Question:
I'm working with the jquery datatables plugin and codeigniter , while trying to follow (roughly ) <URL>. I am getting the following error:
'''
DataTables warning: table id=big_table - Requested unknown parameter '0' for row 0. For more information about this error, please see http://datatables.net/tn/4
'''
In firebug there are no errors and the following JSON is returned:
'''
{"draw":0,"recordsTotal":3,"recordsFiltered":3,"data":[{"id":"2","message_id":"<047d7bf1665e40753c04fd394d72@google.com>","subject":"Delivery Status Notification (Failure)","date":"2014-07-02 19:34:17"},{"id":"3","message_id":"<ad86a2fb8673b8a6.<PHONE>.4<PHONE>.en-US.b5df177c74ea@google.com>","subject":"Flying the red, white and blue on YouTube","date":"2014-07-03 19:01:21"},{"id":"4","message_id":"<047d7bf1665e04fd640c89@google.com>","subject":"Delivery Status Notification (Failure)","date":"2014-07-04 22:34:16"
'''
i notice that the draw is 0 even though the number of records (3) is correct. The table itself its empty.
How can I fix this?
My controller:
function index()
{
'''
//set table id in table open tag
$tmpl = array('table_open' => '<table id="big_table" border="1" cellpadding="2" cellspacing="1" class="mytable">');
$this->table->set_template($tmpl);
$this->table->set_heading("id,message_id,subject,date");
$this->load->view('serversidetestview');
}
//function to handle callbacks
function datatable()
{
$this->datatables->select("id,message_id,subject,date")->from('imap');
echo $this->datatables->generate();
}
'''
My view:
'''
<html>
<head>
<base href="<?=base_url();?>">
<!-- DataTables CSS -->
<link rel="stylesheet" type="text/css" href="http://cdn.datatables.net/1.10.1/css/jquery.dataTables.css">
<!-- jQuery -->
<script type="text/javascript" charset="utf8" src="http://ajax.aspnetcdn.com/ajax/jQuery/jquery-1.8.2.min.js"></script>
<!-- DataTables -->
<script type="text/javascript" charset="utf8" src="http://cdn.datatables.net/1.10.1/js/jquery.dataTables.min.js"></script>
</head>
<body>
<h1>Subscriber management</h1>
<?php echo $this->table->generate(); ?>
</div>
<script type="text/javascript">
$(document).ready(function () {
var oTable = $('#big_table').dataTable({
"bProcessing": true,
"bServerSide": true,
"sAjaxSource": 'datatable_controller/datatable',
"bJQueryUI": true,
"sPaginationType": "full_numbers",
"iDisplayStart ": 20,
"fnInitComplete": function () {
oTable.fnAdjustColumnSizing();
},
'fnServerData': function (sSource, aoData, fnCallback) {
$.ajax
({
'dataType': 'json',
'type': 'POST',
'url': sSource,
'data': aoData,
'success': fnCallback
});
}
});
});
</script>
</body>
</html>
'''
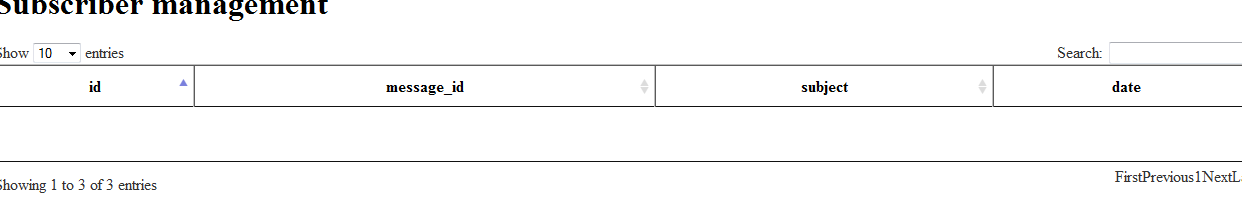
Answer: Copy the Datatables.php from the libraries of the sample code
(<URL>
into your libraries directory instead of downloading it directly. I think there might be a bug in the latest download. I had the exact same issue.